Interaction volume radius: 5 \u00c5
Interaction volume height: 15 \u00c5
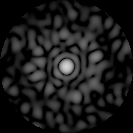
Disorder parameter: 0.8199